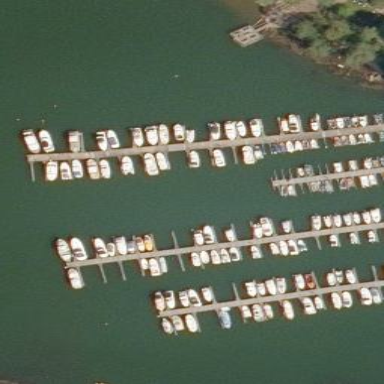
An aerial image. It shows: Marina area for leisure land.